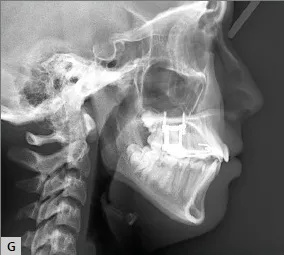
Lateral cephalometric radiograph.
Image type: radiology (x_ray)